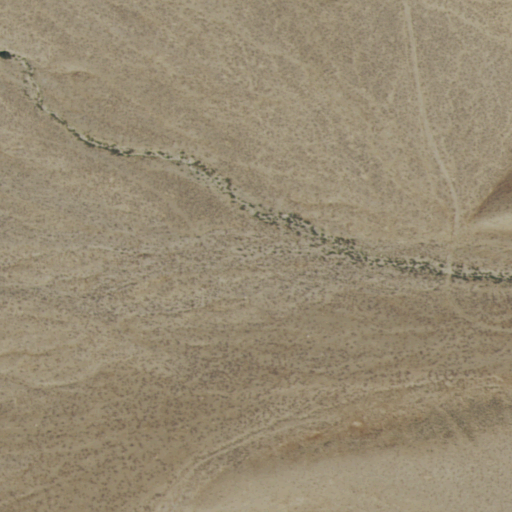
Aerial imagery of valley in Nevada named Irwin Canyon containing only shrub